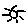
Label: sun